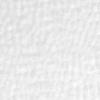
Label: no_change